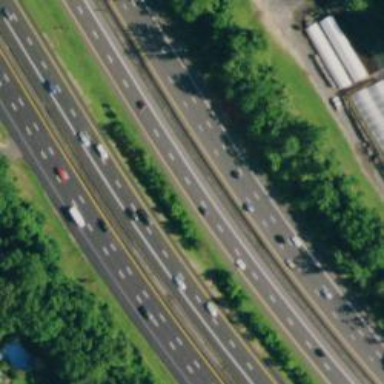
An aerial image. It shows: Urban freeway or expressway.